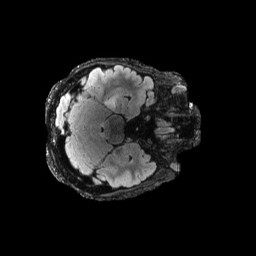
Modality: FLAIR
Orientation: axial
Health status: ill
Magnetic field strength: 3 T